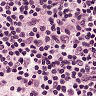
Metastatic tissue present: no